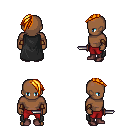
a pixel art fantasy rpg character, male body template, human, dark skin, black cape, red pants, light blonde long mohawk hairstyle, leather bracers, maroon shoes, dagger, four views (front, back, left, right), 2x2 character sprite sheet, small pixel art, hard edges, no anti-aliasing